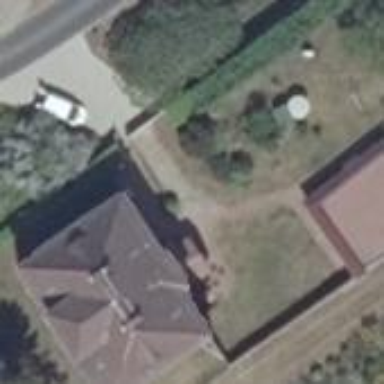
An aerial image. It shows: Half-hipped roof house.